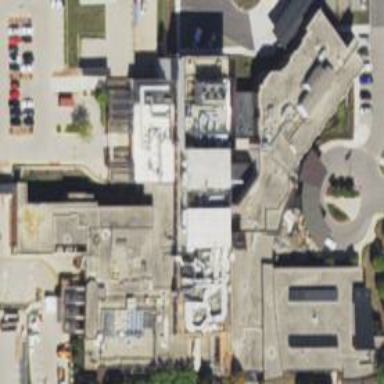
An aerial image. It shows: Hospital building.